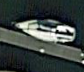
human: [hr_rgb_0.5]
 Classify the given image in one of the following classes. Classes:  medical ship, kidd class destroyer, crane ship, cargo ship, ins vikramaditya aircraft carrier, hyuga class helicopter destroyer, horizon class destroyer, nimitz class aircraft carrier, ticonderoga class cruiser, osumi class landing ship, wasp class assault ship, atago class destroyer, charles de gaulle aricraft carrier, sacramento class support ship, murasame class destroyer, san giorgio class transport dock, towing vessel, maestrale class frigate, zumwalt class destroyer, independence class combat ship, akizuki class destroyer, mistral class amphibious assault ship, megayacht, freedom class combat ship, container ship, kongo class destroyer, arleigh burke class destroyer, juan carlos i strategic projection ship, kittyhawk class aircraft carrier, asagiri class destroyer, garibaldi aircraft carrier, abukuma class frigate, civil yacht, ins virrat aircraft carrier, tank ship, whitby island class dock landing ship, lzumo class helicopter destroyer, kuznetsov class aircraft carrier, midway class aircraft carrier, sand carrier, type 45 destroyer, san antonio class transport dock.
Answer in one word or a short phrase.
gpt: Civil yacht